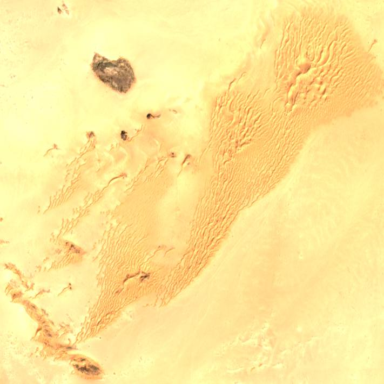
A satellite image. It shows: Barren erg desert with sandy surface.